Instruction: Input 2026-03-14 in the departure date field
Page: home
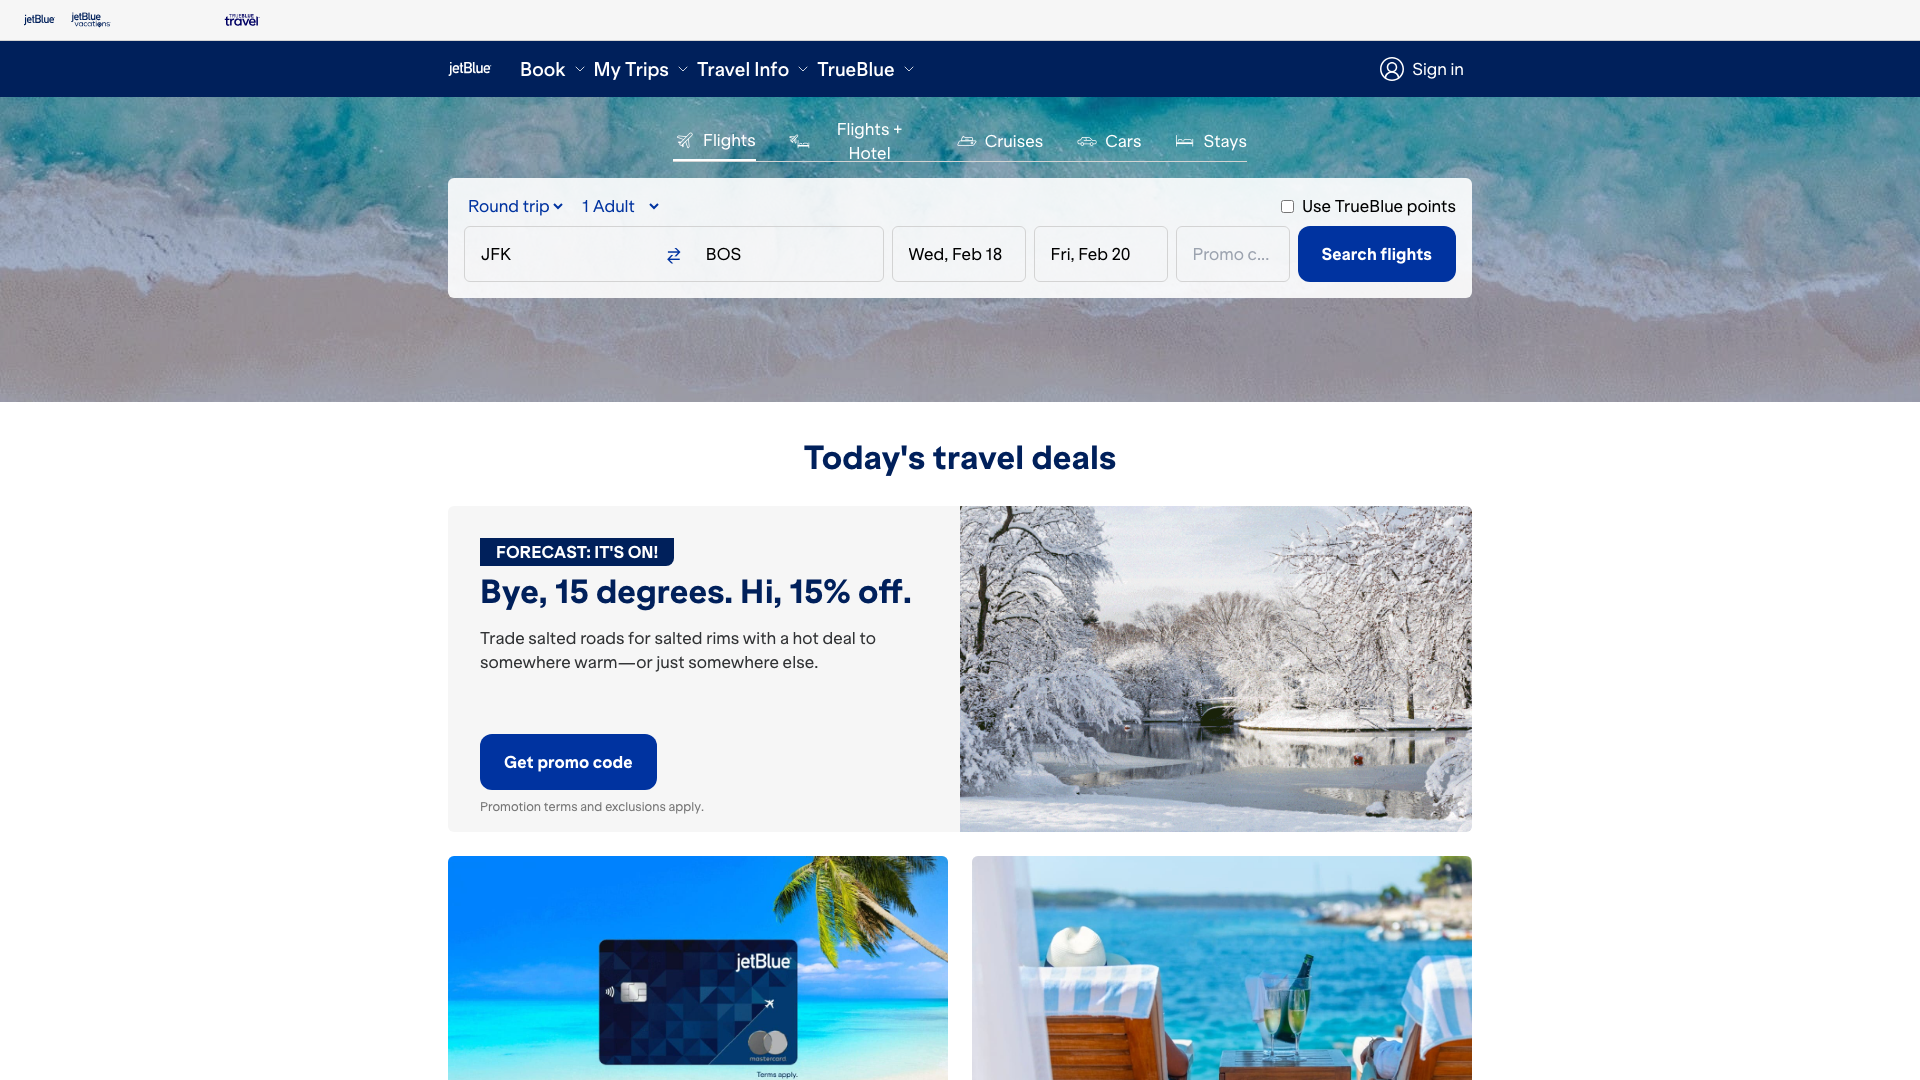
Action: type